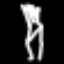
Label: fork